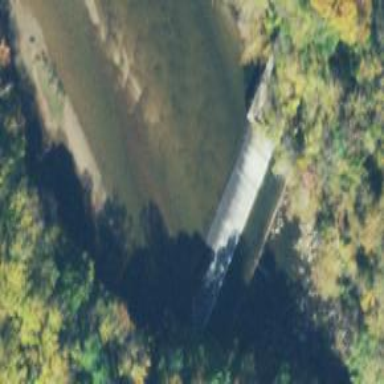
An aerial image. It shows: Dam along waterway.